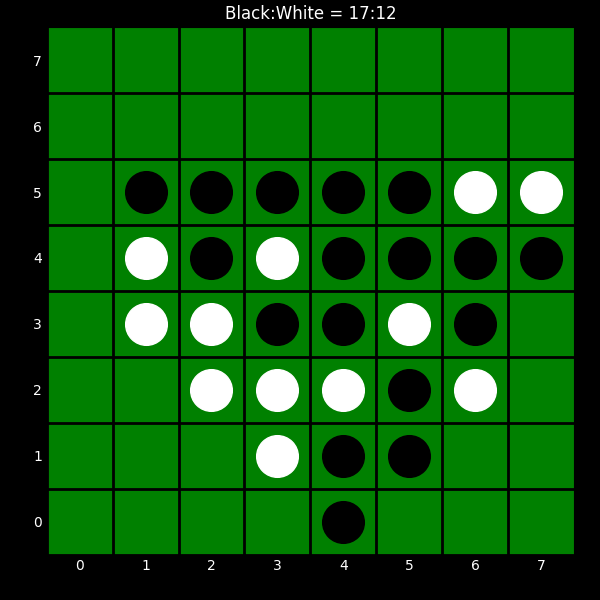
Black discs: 17
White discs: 12